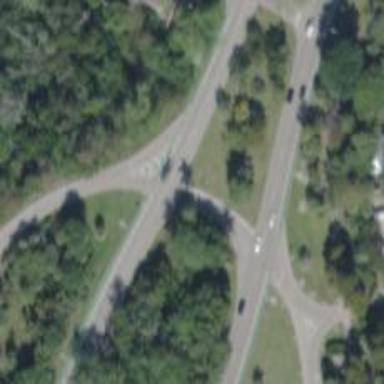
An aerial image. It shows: Stop road.